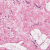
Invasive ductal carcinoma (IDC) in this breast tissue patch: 0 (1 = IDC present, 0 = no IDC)